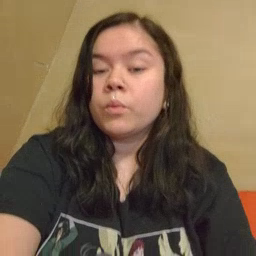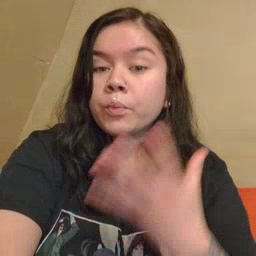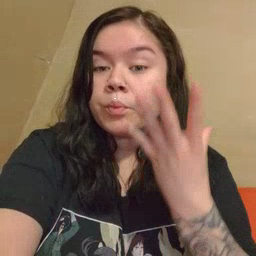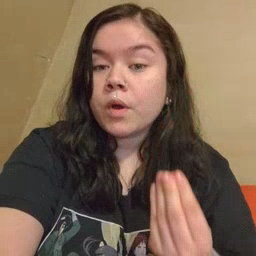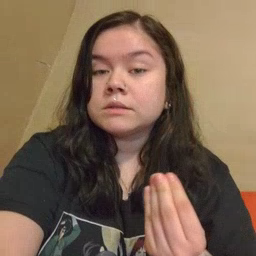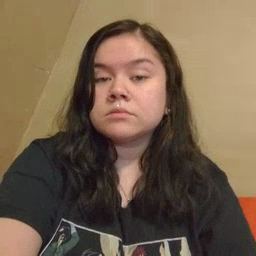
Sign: wet